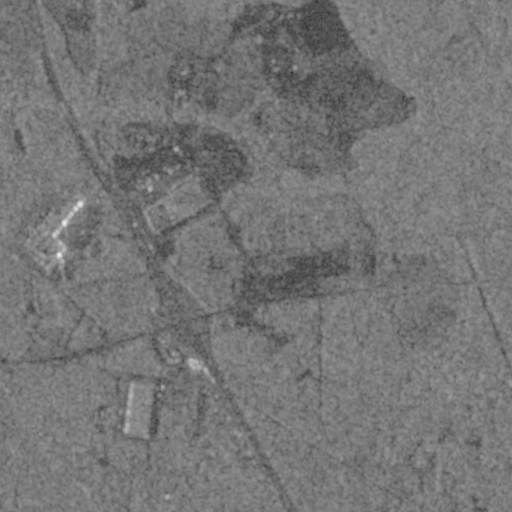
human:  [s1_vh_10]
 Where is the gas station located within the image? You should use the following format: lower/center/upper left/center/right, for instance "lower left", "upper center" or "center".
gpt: The gas station is located in the center left of the image.
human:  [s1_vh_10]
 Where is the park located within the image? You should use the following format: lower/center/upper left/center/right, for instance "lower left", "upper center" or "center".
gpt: The park is located in the center left of the image.
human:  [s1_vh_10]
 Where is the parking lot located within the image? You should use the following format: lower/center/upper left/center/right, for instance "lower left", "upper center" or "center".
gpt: The parking lot is located in the lower left of the image.
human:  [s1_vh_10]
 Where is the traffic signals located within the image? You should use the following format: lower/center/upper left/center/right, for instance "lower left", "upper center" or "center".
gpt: The traffic signals is located in the center of the image.
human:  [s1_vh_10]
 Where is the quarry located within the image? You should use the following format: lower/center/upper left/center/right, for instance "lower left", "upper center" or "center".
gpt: There is no quarry in the image.

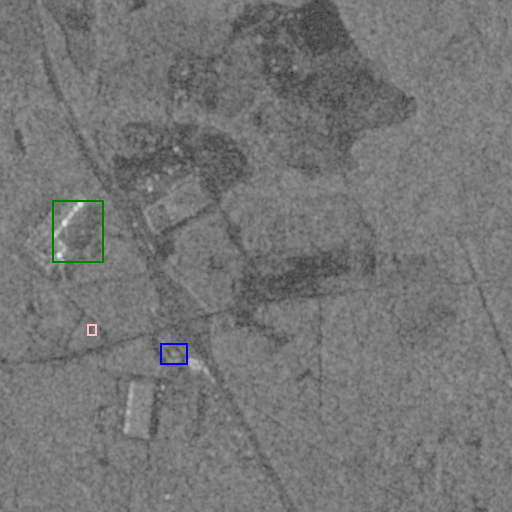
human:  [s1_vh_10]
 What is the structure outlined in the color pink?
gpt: The structure outlined in pink is a park.
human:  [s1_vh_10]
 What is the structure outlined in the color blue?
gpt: The structure outlined in blue is a parking lot.
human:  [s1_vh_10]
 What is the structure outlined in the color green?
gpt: The structure outlined in green is a building.
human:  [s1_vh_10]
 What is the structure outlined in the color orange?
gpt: There is no orange outline.